Interaction volume radius: 5 \u00c5
Interaction volume height: 50 \u00c5
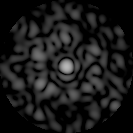
Disorder parameter: 0.7752